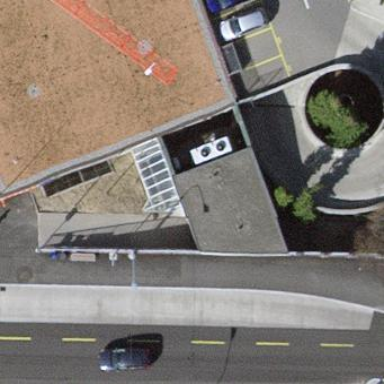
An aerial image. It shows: Service building.